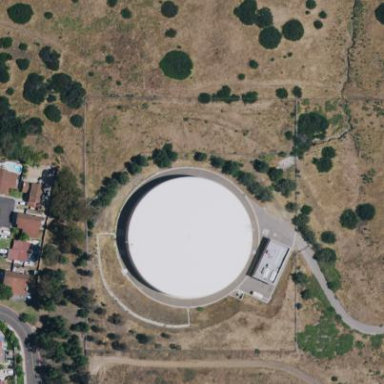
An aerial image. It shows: Storage tank building.